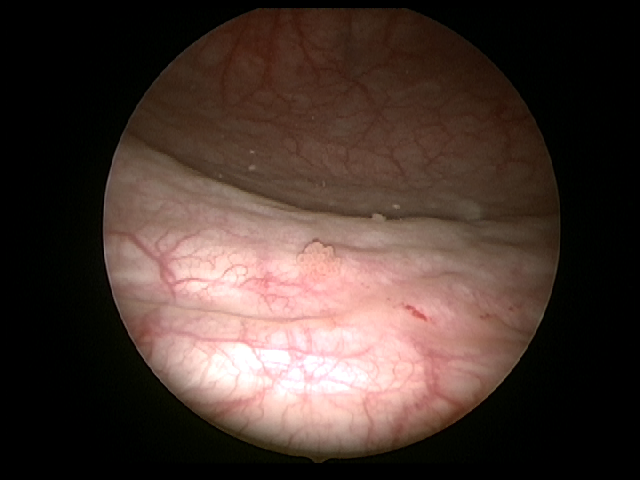
Modality: WLC
Class: Non-malignant
Subclass: InflammationNOS
Lesion: L1
Morphology: Papillary
Bladder cancer association: No